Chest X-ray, PA view. Patient: 50 years old, sex F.
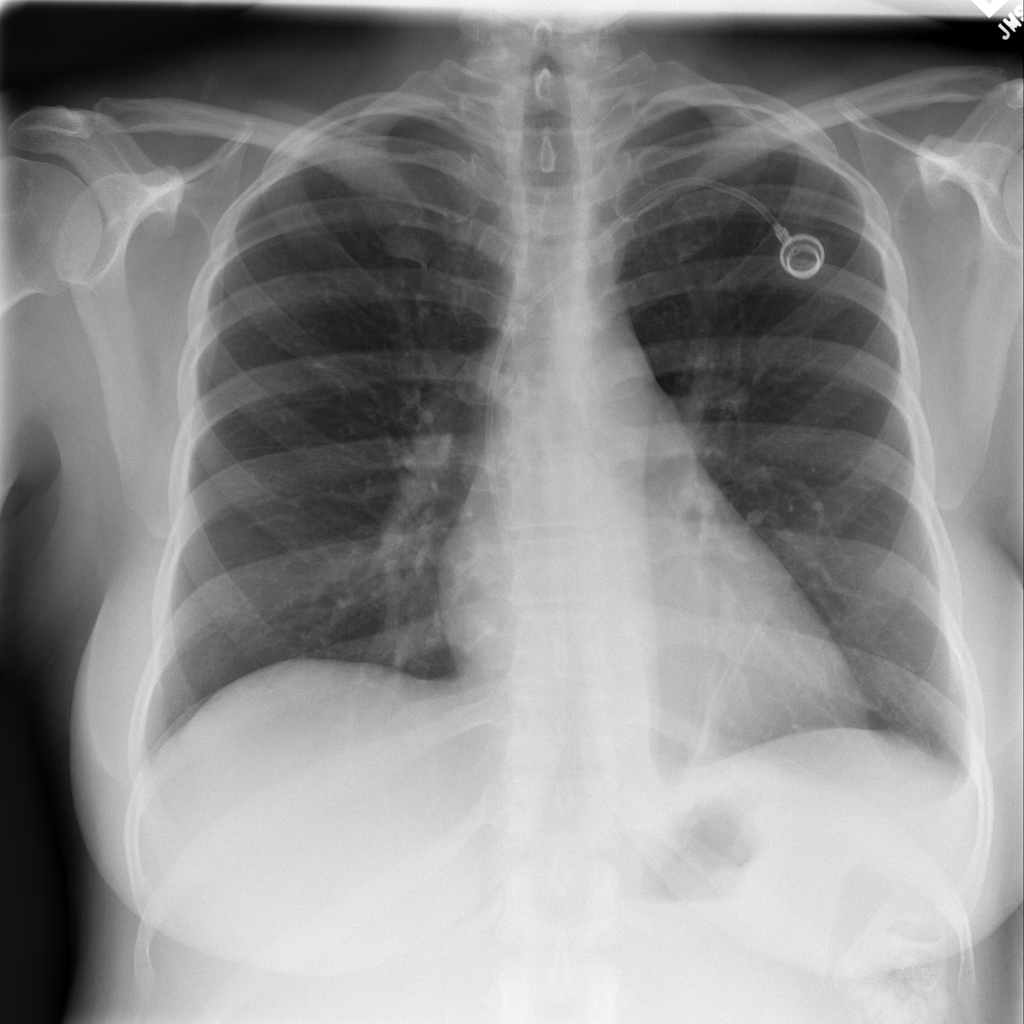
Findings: No Finding